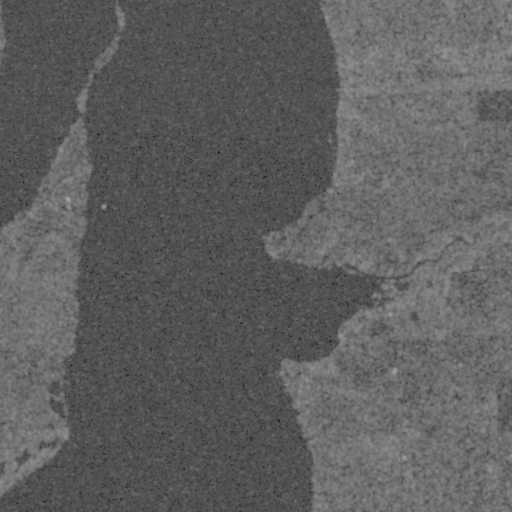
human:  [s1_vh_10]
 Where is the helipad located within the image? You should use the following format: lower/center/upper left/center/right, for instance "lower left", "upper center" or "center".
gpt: The helipad is located in the center left of the image.
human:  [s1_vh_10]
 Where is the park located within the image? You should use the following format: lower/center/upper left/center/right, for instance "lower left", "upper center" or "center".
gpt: The park is located in the lower right of the image.
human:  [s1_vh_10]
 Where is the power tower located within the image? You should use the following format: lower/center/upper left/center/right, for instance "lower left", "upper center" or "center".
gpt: The power tower is located in the upper right of the image.
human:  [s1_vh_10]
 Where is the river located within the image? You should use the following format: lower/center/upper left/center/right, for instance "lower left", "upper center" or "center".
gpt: The river is located in the upper right of the image.
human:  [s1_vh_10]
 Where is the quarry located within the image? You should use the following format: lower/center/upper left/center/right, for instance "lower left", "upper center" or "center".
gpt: There is no quarry in the image.

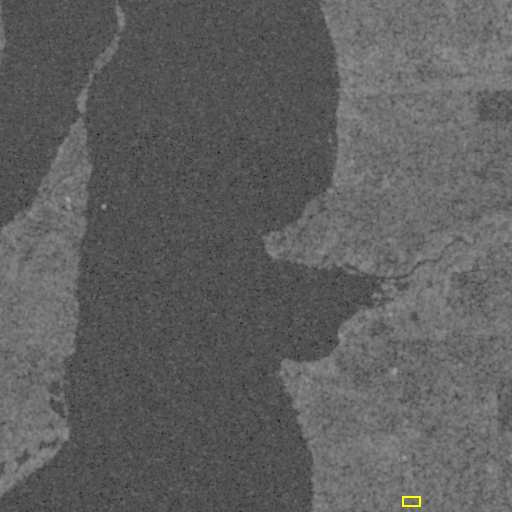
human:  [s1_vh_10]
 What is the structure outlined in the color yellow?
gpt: The structure outlined in yellow is a park.
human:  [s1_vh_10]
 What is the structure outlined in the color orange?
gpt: There is no orange outline.